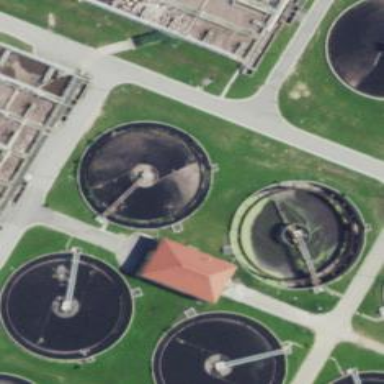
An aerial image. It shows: Image of wastewater.